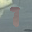
Label: 7